Question: I am using a regression model for some data whose explanatory variables can only be '1,2,3,4 and 5'. There are 5 explanatory variables and a dependent variable. For example,
'''
set.seed(2)
x1 <- sample(rep(1:5,2))
x2 <- sample(rep(1:5,2))
x3 <- sample(rep(1:5,2))
x4 <- sample(rep(1:5,2))
x5 <- sample(rep(1:5,2))
y <- runif(10,-1,1)
model <- lm(y~x1 + x2 + x3 + x4 + x5)
'''
I want to create a box plot showing the relationship between these dependent variables and the dependent variable. How can I do that in R?
I have managed to create a box plot using the code provided by @Ben. However, there are some points in the plot that I do not understand. Any idea what they are for? Here is the plot
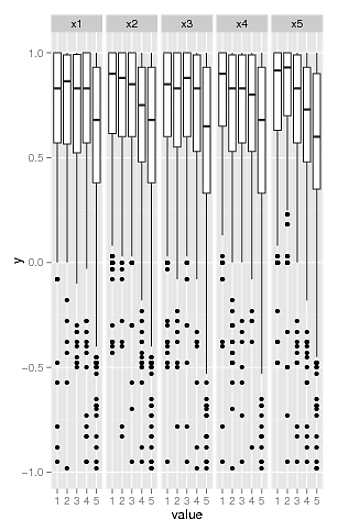
Answer: If you want a boxplot, you'll have to explain in much more detail what you want it to be based on. (That is, this is a site; you would need to say how you wanted the results of the regression to be translated into the parameters of a boxplot (central line, fences, whiskers, etc.).)
That said, you can use the 'coefplot' function in the 'arm' package to draw a graphical summary
'''
library(arm)
coefplot(model)
'''

Or, on second thought, maybe the model is a red herring: maybe you just want to plot the data.
'''
d <- data.frame(y,x1,x2,x3,x4,x5)
library(reshape2)
dm <- melt(d,id.var=1)
library(ggplot2)
ggplot(dm,aes(x=value,y=y))+geom_boxplot(aes(group=value))+
facet_wrap(~variable,nrow=1)
'''